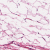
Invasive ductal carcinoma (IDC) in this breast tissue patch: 0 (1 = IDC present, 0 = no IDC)